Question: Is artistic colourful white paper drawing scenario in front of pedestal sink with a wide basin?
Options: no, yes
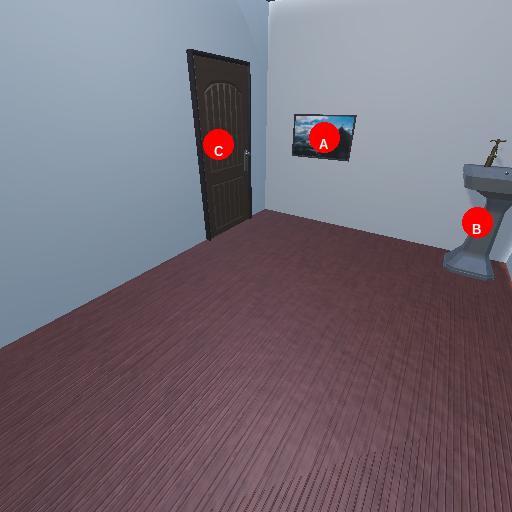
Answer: no